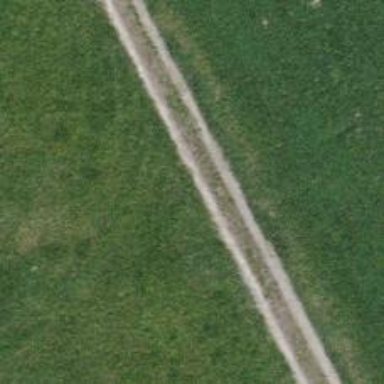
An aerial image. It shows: Gravel track with grade2 tracktype.